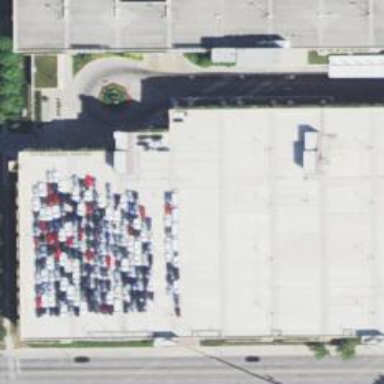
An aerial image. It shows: Car rental service.